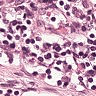
Metastatic tissue present: no